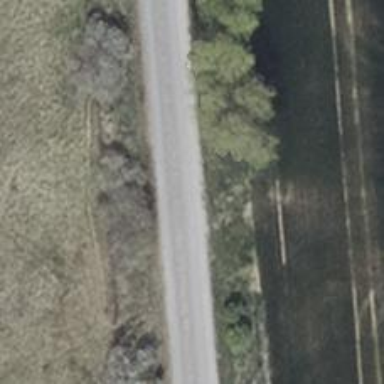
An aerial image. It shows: Unclassified paved road.